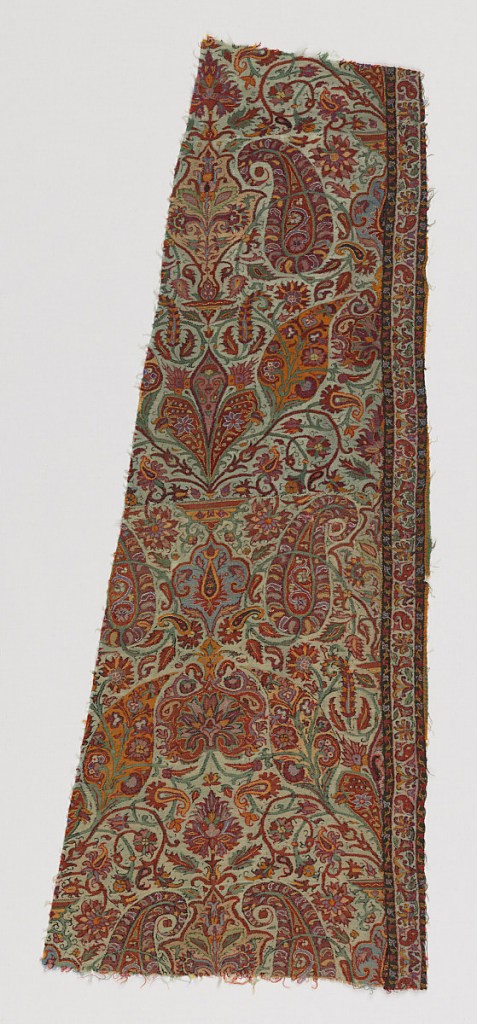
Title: Shawl fragment
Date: early 19th century
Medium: wool Technique: interlocked twill tapestry weave
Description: Against pale blue-green ground, a fine symmetrical design of cones and foliage in black, green, yellow, orange, red, and violet, with much free-shuttle outline. Triple guard border with small foliage details and cones indicates the edge of one design compartment. One extremely skillful horizontal mend.